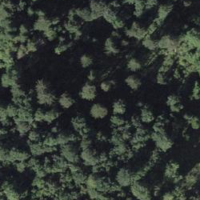
EUNIS habitat code: 44
Species observed at this site:
Miramella alpina
Nucifraga caryocatactes